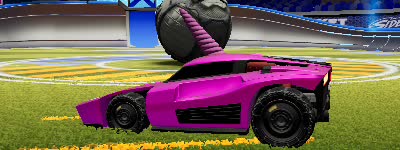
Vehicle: breakout